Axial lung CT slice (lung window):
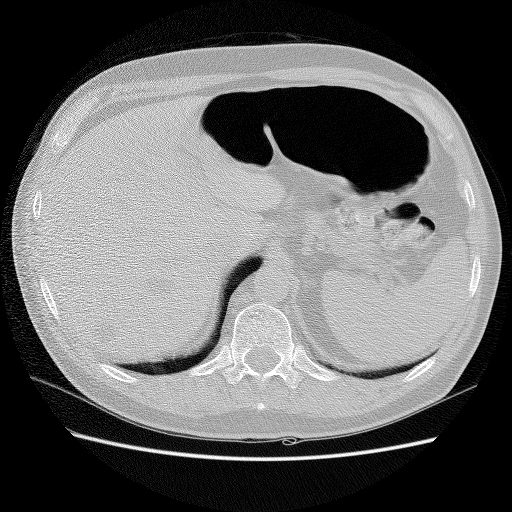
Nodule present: no